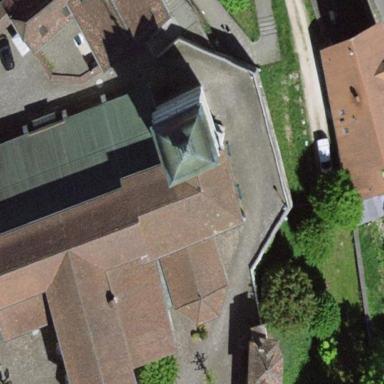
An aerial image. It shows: Part of building.